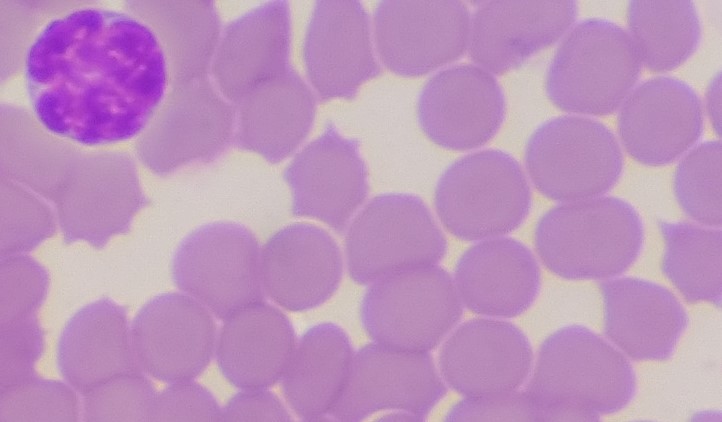
White blood cell type: Lymphocyte